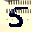
Label: 5